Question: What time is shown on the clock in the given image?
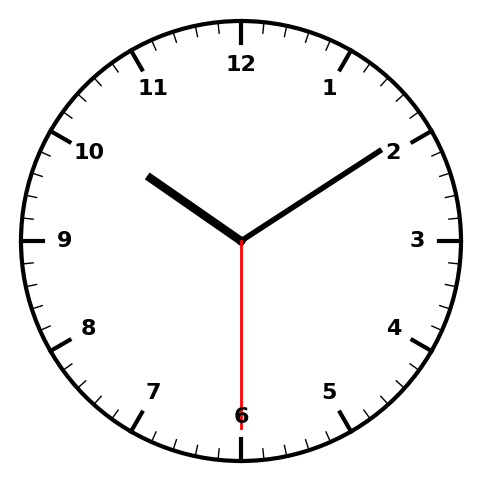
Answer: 10:09:30